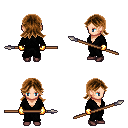
a pixel art fantasy rpg character, female body template, human, light skin, gray robe, teal pants, brown loose hair, gold gloves, maroon shoes, spear, four views (front, back, left, right), 2x2 character sprite sheet, small pixel art, hard edges, no anti-aliasing